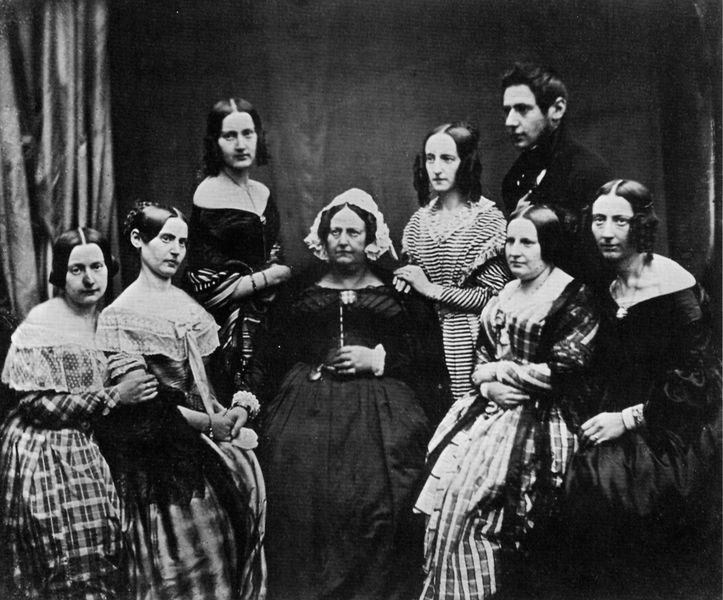
Titel: Frau Susanne Hahn mit sieben ihrer elf Kinder
Künstler: Hermann Biow
Standort: Hamburg
Institution: Museum für Kunst und Gewerbe
Schlagwörter: gruppe, hand, mann, schatten, weiß, frauen, damen, finger, frau, frisur, frisuren, geste, grau, hintergrund, kariert, kleid, kleider, köpfe, licht, schwarz, blick, tuch, flächig, haube, karo, mode, schleife, jung, augen, falten, kragen, spitze, hände, portrait, porträt, vorhang, haare, adel, familie, mutter, personen, brosche, mittelscheitel, scheitel, schulter, seide, kinder, kette, kopftuch, ernst, glanz, gestreift, streifen, rüschen, schwestern, foto, fotografie, photographie, schwarz-weiß, quer, ehemann, gruppenbild, photo, sieben, generationen, mittelpunkt, töchter, aufnahme, grossmutter, schillerlocken, gruppenfoto, neuzeit, einer, haaare, laune, persoen, gruppenbild mit herr, gruppenbild mit mann, frauen mann, 19. jahrhundert, g, hfoto, foto f, hartracht